Question: I imported my current Android Project to Eclipse on my (Mac OS) device via SVN.
The code shows up alright, but Ecipse shows tons of errors (see screenshot) which do not appear on the device I first used - I am not very experienced with Eclipse but I guess some libraries were not imported?
I installed the current JRE(1.7), Eclipse, the Android plugin which also installed the current Android SDK (4.1).
Any clues?!

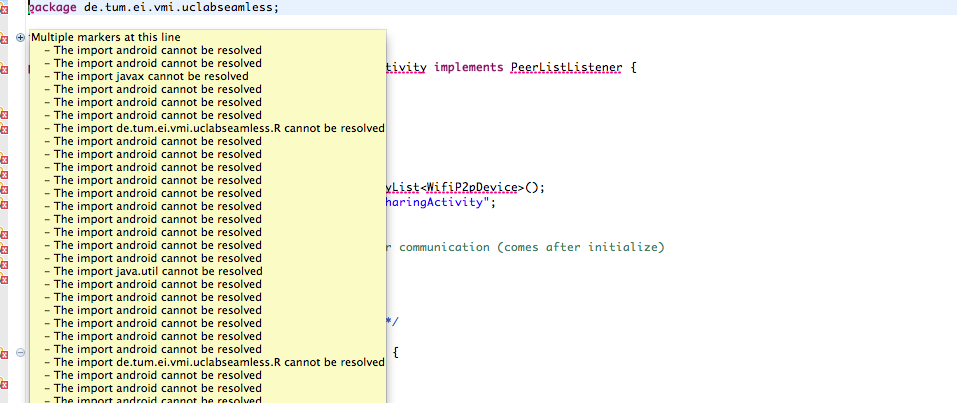
Answer: Place the sdk path in .

And then Click apply.
If you already do it. Then right click the project and goto